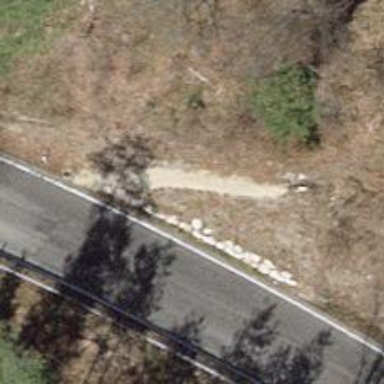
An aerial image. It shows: Path on the ground.